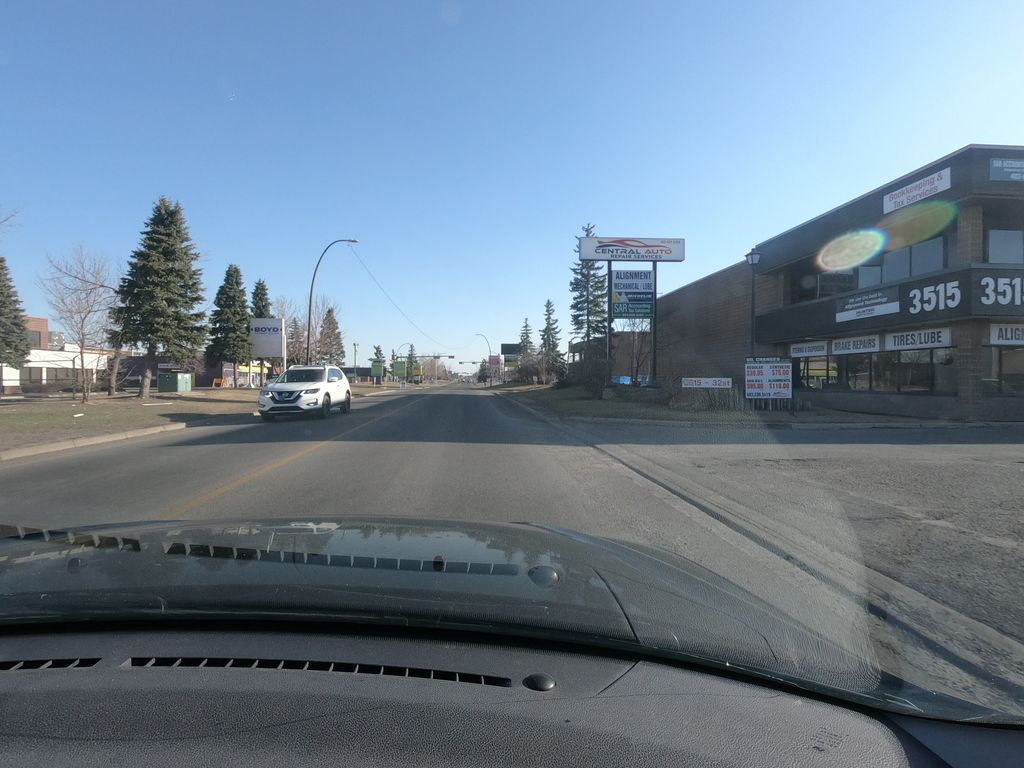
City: calgary